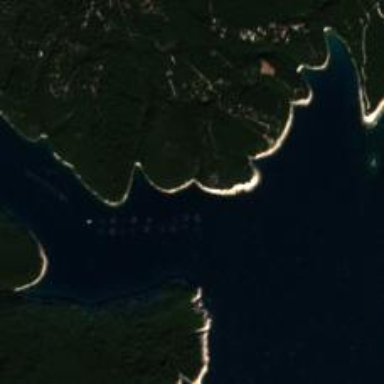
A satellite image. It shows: Beautiful bay with natural surroundings.